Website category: sports
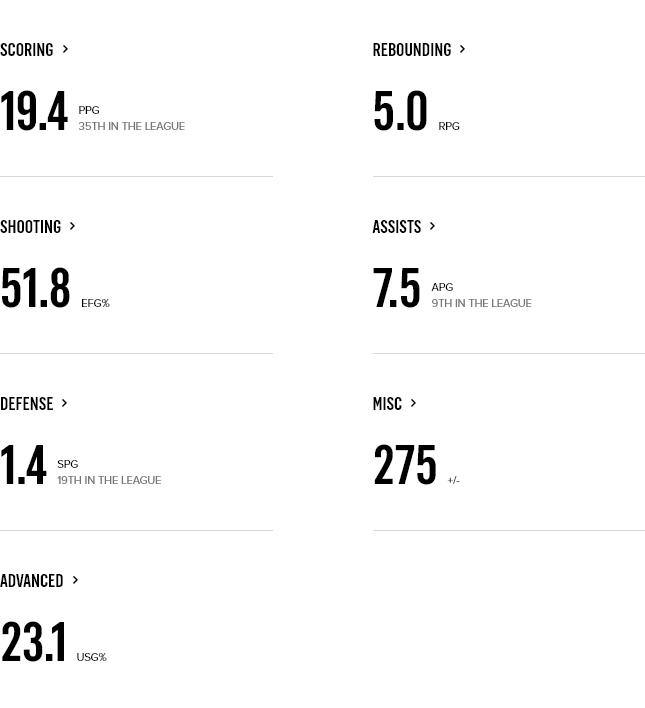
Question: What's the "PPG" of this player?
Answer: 19.4

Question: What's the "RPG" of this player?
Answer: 5.0

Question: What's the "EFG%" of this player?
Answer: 51.8

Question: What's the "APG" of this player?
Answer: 7.5

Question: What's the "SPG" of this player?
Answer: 1.4

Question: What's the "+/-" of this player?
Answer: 275

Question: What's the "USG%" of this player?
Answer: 23.1

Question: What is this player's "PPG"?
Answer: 19.4

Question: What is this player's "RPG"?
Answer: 5.0

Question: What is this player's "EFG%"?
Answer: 51.8

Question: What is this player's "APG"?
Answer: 7.5

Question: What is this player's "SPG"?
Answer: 1.4

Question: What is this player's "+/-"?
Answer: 275

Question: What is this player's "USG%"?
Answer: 23.1

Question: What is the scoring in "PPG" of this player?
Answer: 19.4

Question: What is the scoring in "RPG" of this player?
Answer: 5.0

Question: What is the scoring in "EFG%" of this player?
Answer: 51.8

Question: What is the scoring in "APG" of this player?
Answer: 7.5

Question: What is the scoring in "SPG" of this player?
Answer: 1.4

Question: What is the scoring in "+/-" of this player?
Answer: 275

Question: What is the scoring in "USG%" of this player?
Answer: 23.1

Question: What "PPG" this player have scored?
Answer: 19.4

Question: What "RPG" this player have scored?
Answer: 5.0

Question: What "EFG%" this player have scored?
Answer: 51.8

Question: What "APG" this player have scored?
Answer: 7.5

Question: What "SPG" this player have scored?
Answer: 1.4

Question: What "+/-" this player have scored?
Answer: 275

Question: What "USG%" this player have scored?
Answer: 23.1

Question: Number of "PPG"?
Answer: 19.4

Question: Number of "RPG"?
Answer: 5.0

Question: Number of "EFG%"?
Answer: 51.8

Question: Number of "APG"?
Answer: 7.5

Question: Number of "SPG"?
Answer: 1.4

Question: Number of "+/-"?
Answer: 275

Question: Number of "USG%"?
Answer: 23.1

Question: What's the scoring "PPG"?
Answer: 19.4

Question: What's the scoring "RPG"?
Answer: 5.0

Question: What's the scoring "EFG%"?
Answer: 51.8

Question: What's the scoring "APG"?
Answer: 7.5

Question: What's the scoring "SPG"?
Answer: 1.4

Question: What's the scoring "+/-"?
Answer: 275

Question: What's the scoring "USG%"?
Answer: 23.1